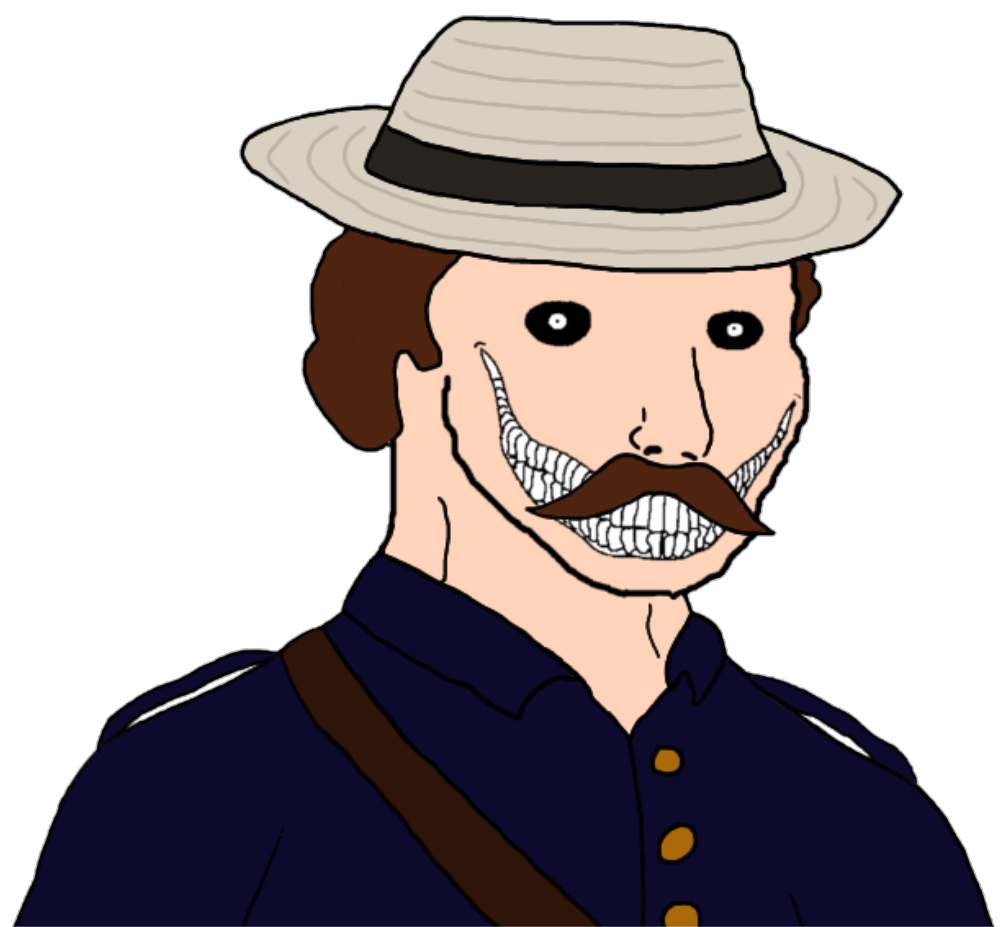
Label: 5_Oomer